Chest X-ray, PA view. Patient: 38 years old, sex F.
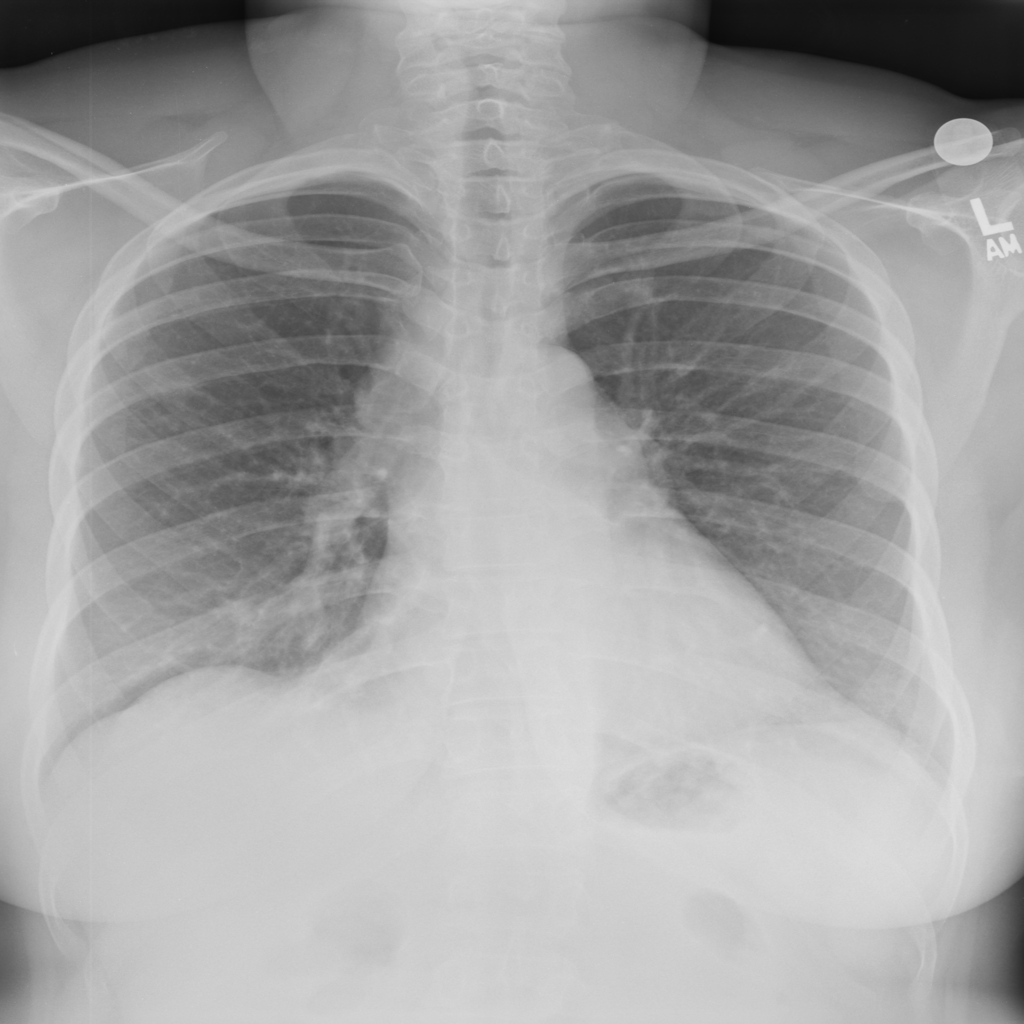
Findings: No Finding